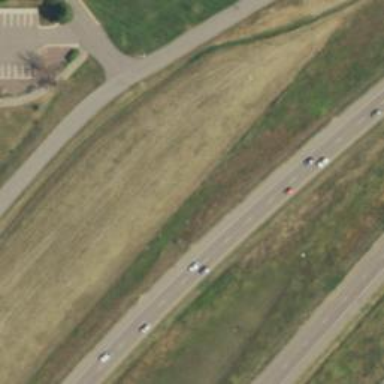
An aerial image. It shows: Asphalt trunk highway.